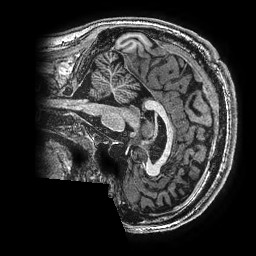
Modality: T1w
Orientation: sagittal
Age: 22
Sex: male
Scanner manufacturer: ge
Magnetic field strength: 3 T
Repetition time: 0.00766 s
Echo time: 0.003476 s